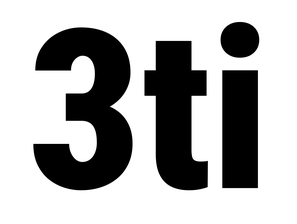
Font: Roboto_Condensed_Black